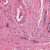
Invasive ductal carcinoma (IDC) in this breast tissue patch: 1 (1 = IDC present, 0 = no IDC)